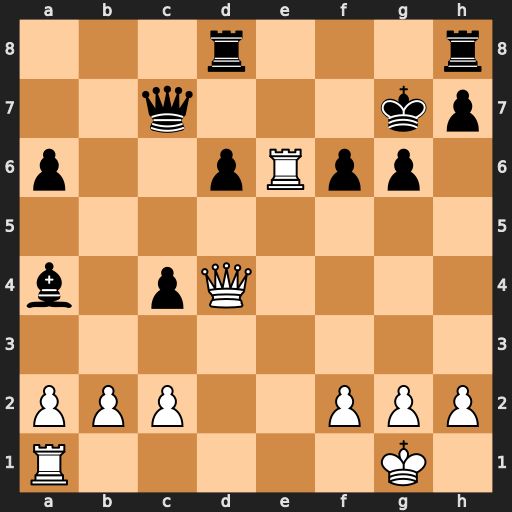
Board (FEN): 3r3r/2q3kp/p2pRpp1/8/b1pQ4/8/PPP2PPP/R5K1
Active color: w
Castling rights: -
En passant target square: -
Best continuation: Qxf6+ Kg8 Re7 Qxe7 Qxe7